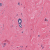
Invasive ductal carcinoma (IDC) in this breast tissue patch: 0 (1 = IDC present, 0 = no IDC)